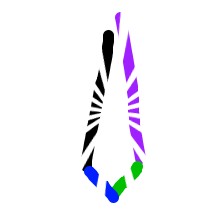
Shape: kite